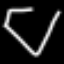
Label: diamond